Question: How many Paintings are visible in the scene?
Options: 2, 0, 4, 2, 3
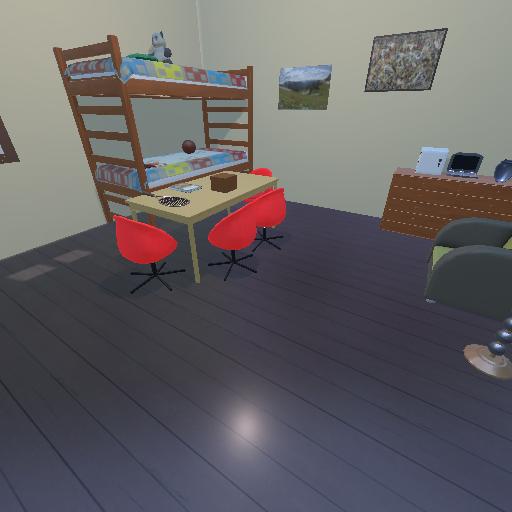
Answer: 2